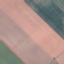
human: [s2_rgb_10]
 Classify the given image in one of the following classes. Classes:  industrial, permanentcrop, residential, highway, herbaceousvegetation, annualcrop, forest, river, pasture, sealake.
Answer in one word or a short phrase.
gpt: AnnualCrop